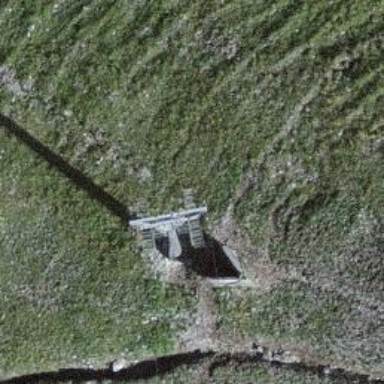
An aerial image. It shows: Pylon used for aerialway.